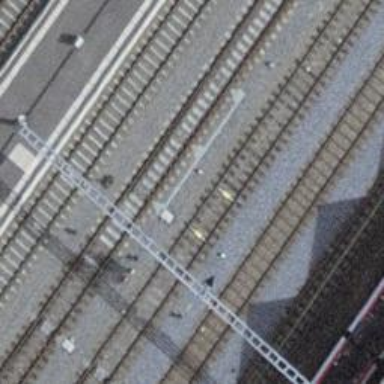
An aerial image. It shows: Railway switch.